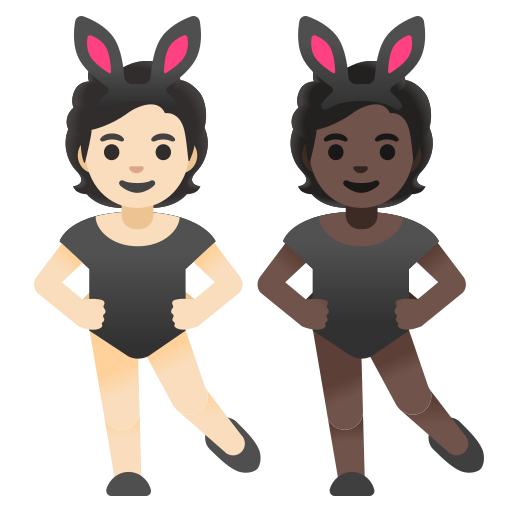
Emoji: 🧑🏻‍🐰‍🧑🏿